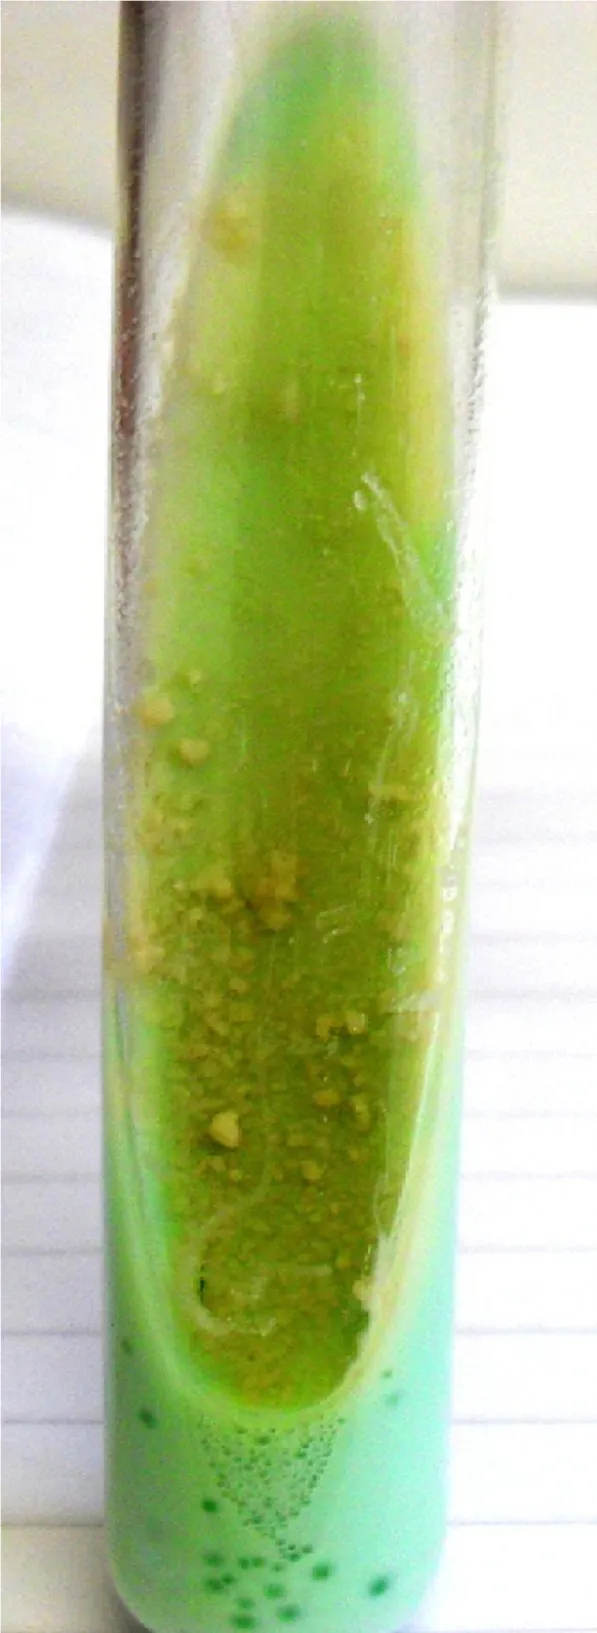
M. tuberculosis,
positive culture on Lowenstein-Jensen medium at 37 C.
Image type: pathology (gram)